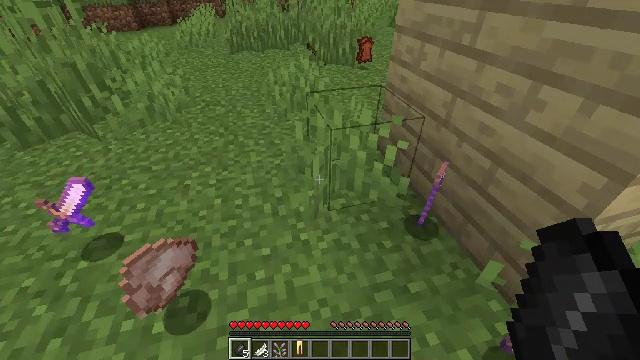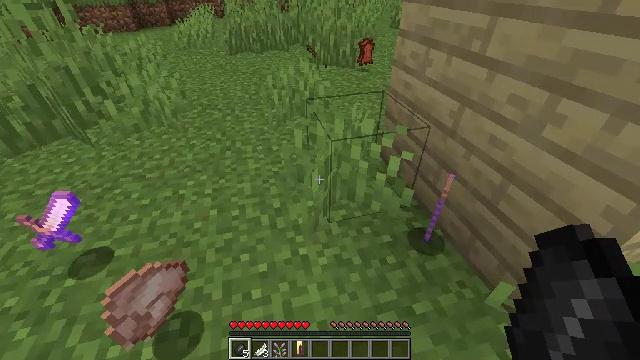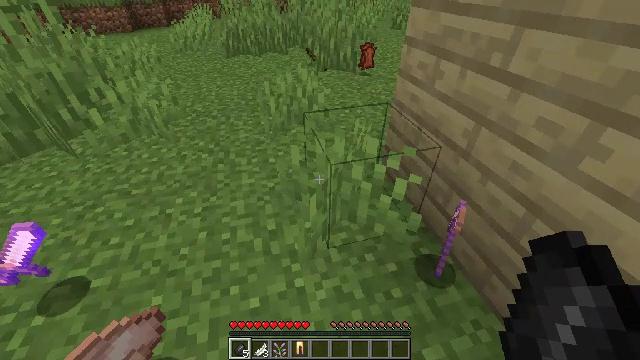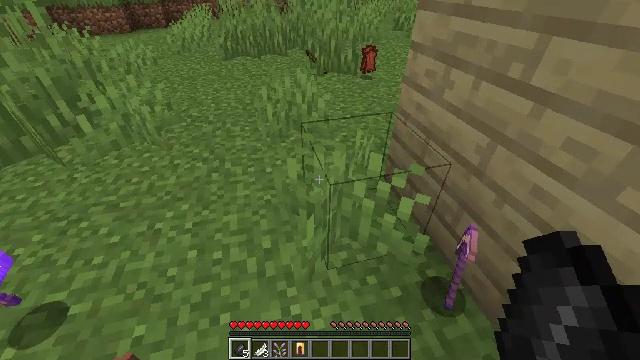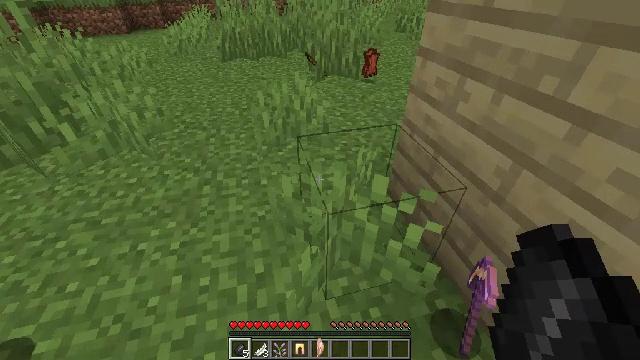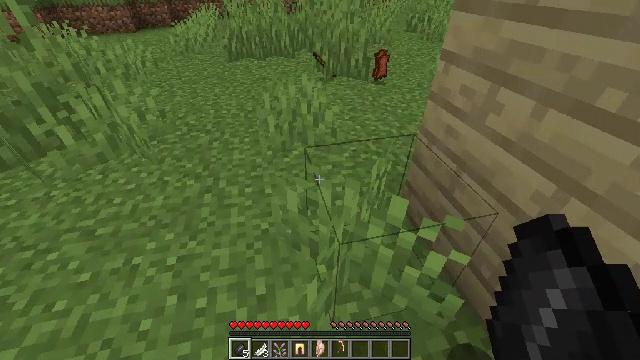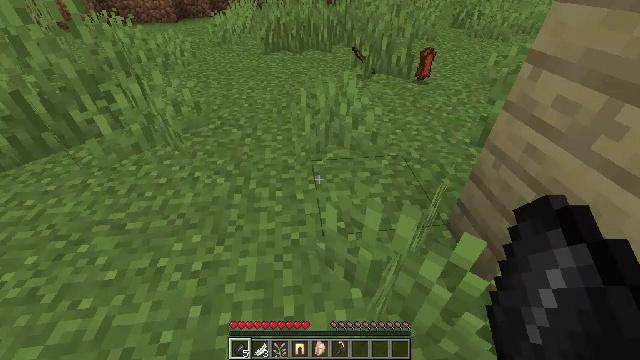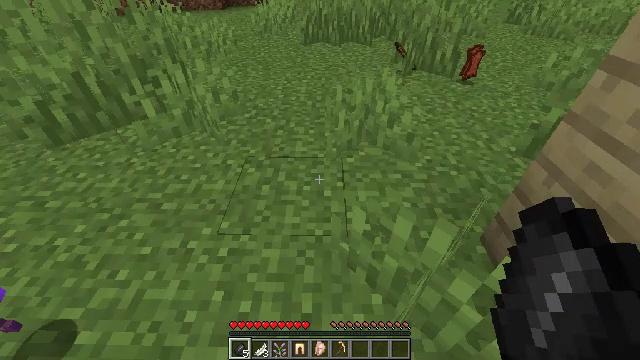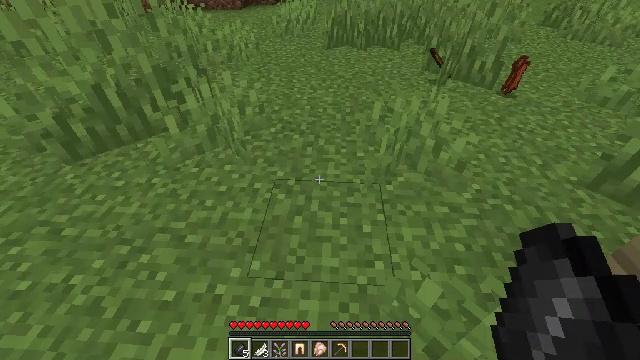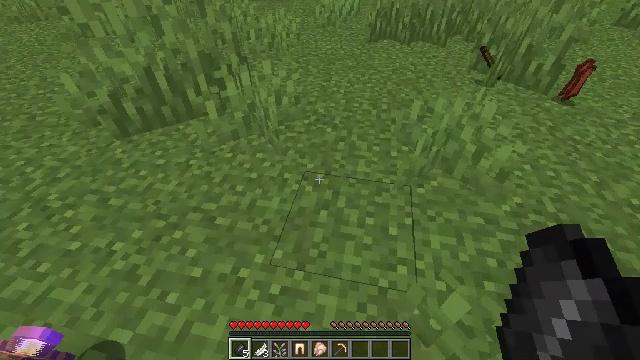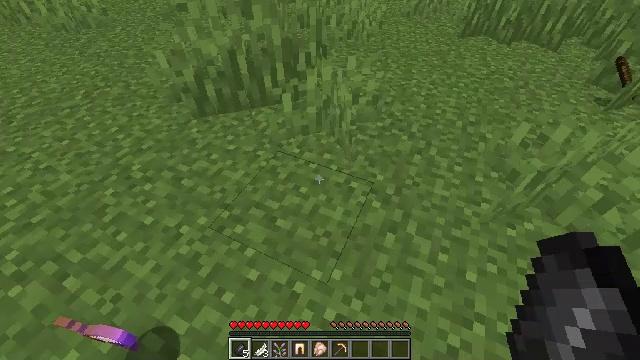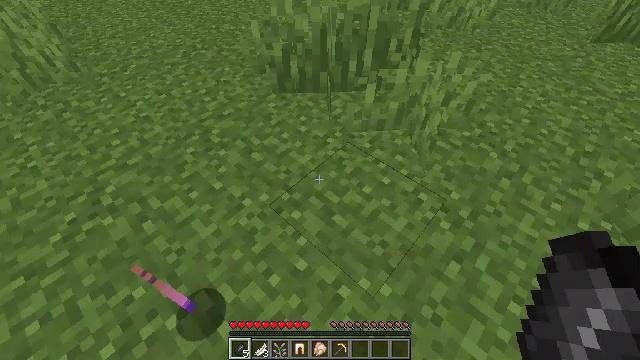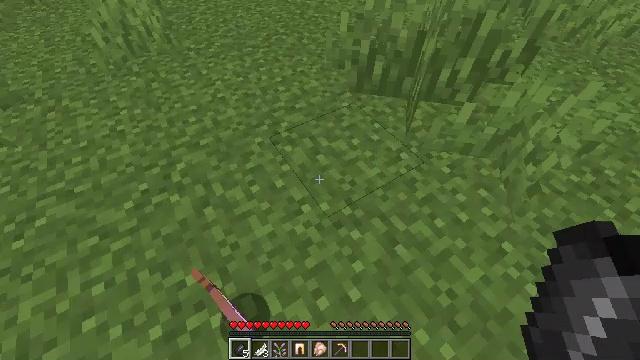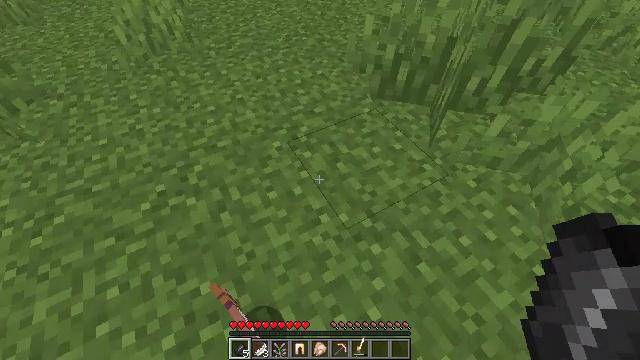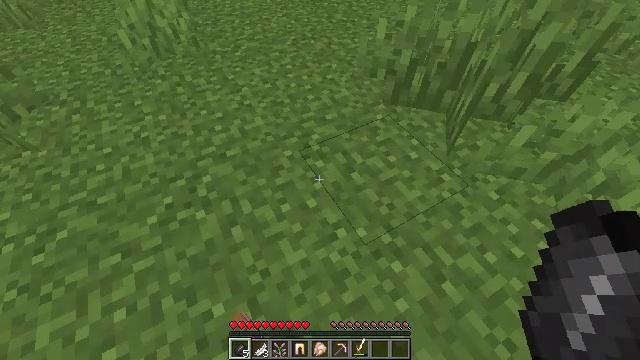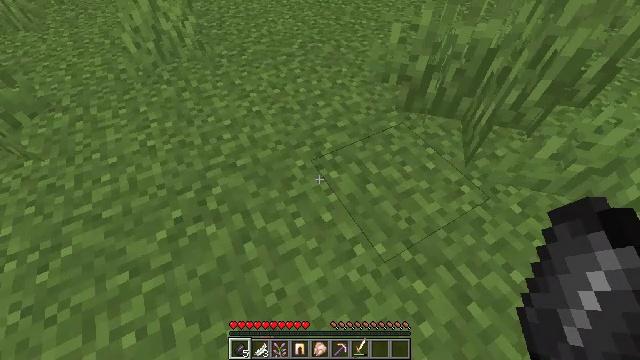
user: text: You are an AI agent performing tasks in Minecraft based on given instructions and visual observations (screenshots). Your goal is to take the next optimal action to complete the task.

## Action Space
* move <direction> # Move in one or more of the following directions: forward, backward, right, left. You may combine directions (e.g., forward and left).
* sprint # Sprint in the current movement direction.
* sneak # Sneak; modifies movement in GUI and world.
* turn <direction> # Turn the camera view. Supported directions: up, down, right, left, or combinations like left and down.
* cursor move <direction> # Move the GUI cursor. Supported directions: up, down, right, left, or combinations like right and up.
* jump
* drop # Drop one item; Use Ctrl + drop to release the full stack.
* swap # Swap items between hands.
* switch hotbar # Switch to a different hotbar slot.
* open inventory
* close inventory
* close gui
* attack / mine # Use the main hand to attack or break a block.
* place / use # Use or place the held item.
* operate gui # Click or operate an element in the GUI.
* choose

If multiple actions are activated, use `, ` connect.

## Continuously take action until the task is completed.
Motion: motion action
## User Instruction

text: Remove a lilac from the inventory.
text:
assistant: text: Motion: move forward
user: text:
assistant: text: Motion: move forward
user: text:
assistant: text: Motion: move forward
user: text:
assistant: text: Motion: move forward
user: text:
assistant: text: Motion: move forward and move left, turn left
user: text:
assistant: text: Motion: move forward and move left, turn left and down
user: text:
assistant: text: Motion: move forward and move left, turn left and down
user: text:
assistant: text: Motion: move forward and move left, turn left
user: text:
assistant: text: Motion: move forward and move left, turn left and down
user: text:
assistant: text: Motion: move forward and move left, turn left and down
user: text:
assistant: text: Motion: move forward and move left, turn left and down
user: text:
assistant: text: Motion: move forward and move left, turn left and down
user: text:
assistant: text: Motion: move forward and move left, turn left
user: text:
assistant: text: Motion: move forward and move left
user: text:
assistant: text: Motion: move forward and move left
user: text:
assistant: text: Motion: move forward and move left
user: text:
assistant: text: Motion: move forward and move left
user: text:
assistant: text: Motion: move forward and move left, turn right and up
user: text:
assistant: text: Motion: move forward and move left, turn right and up
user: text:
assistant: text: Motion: move forward and move left, turn right and up
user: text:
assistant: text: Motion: move forward and move left, turn right and up
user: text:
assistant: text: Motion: move forward and move left, turn right and up
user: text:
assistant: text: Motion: move forward and move left, turn right and up
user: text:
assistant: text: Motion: move forward
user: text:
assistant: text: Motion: move forward
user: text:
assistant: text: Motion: move forward
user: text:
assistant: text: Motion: move forward, turn right
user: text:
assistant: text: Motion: move forward, turn right and up
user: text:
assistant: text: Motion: move forward, turn right and up
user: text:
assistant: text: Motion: move forward, turn right and up